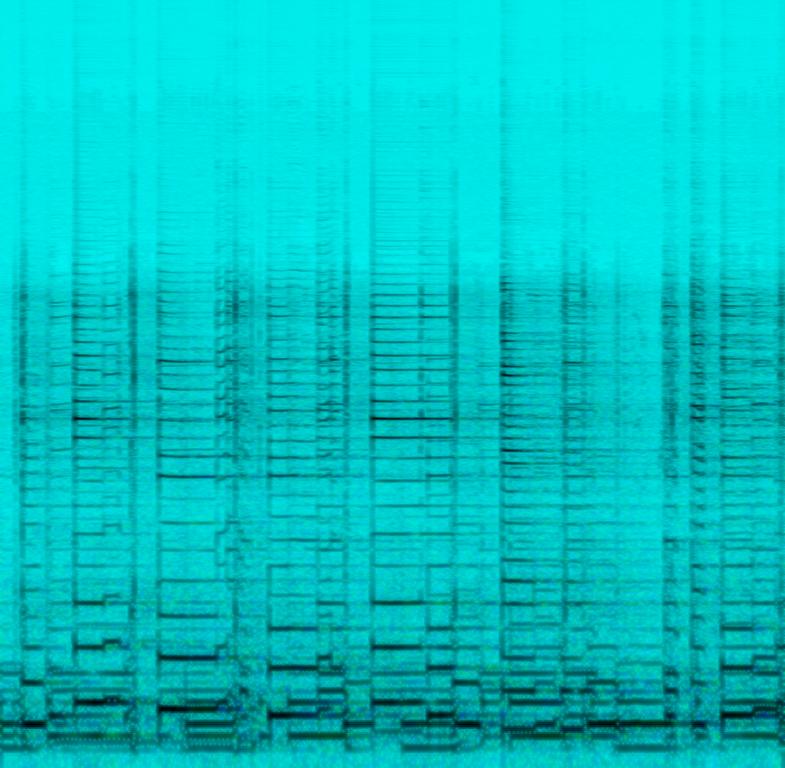
The song is an instrumental. The song is medium tempo with a guitar playing solo accompaniment  style, with a subtle bass line. The song is entertaining and passionate. The song audio quality is poor with a lot of ambient echoes.